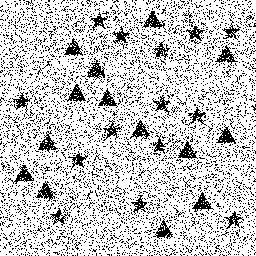
Squares: 0
Triangles: 14
Stars: 14
Total shapes: 28